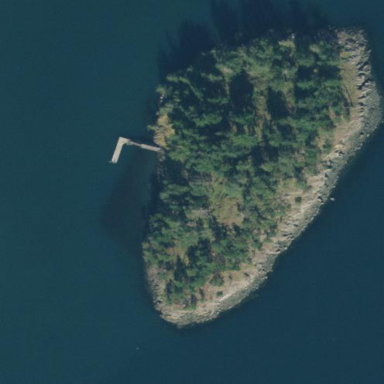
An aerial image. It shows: Islet located along the natural coastline.